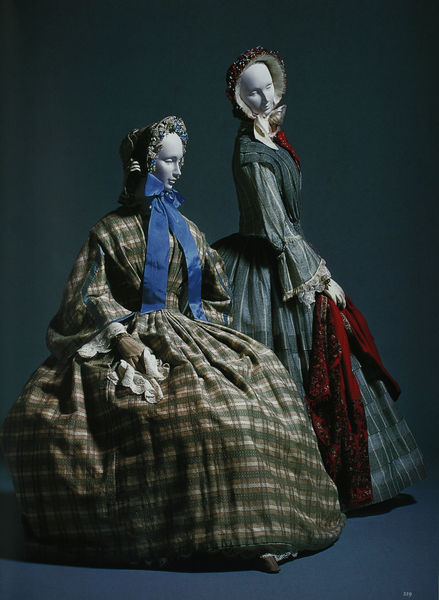
Titel: Tageskleider
Standort: Kyoto (Japan)
Institution: Kyoto Costume Institute
Schlagwörter: blau, dunkel, fuß, hand, weiß, frauen, grün, mädchen, ocker, braun, brust, busen, damen, elegant, finger, frau, grau, handschuhe, hut, hüte, kariert, kleid, kleider, kopfbedeckungen, mund, nase, ohr, profil, stirn, gürtel, rot, schal, tuch, beige, haube, karo, mode, muster, rock, schleife, gesichter, jung, kappe, kappen, mütze, mützen, arm, arme, augen, band, barock, blass, falten, gesicht, halten, kragen, spitze, weit, ärmel, hände, auge, kostüm, reich, stoff, stoffe, tücher, paar, spitzen, schleifen, kinn, ohren, renaissance, rokoko, stilleben, kopfbedeckung, brüste, füße, japan, wangen, zwei, röcke, schuhe, dunkelgrün, oliv, falte, münder, nasen, kopftuch, gestreift, edel, rüsche, rüschen, wange, foto, fotografie, wei, karos, dunkelgrau, porzellan, knien, hauben, tasche, schuh, modelle, puppe, puppen, emanzipation, ausstellung, biedermeier, taschentuch, dunke, schultertuch, mittelalter, knicks, knicksen, kostüme, trachten, museum, volants, taschen, bänder, porzelan, reifrock, eleganz, textilien, schals, bleu, reifröcke, schleifenband, schaal, przellan, hute, trompetenärmel, altmodisch, amerikanisch, schleide, quäker, knix, schleifenbänder, pupen, krienoline